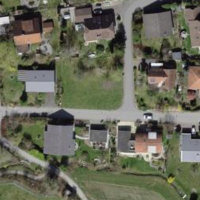
EUNIS habitat code: 54
Species observed at this site:
Prunus padus